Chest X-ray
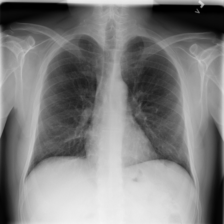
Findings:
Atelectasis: negative
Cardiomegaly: negative
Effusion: negative
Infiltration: positive
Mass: negative
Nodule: negative
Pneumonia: negative
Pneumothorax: negative
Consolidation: negative
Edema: negative
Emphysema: negative
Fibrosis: negative
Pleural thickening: negative
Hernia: negative